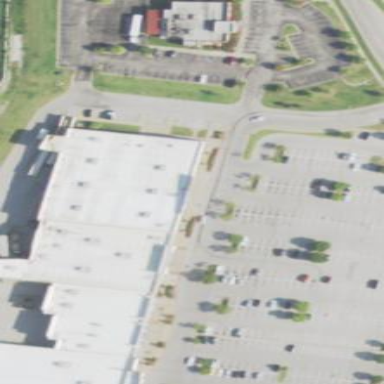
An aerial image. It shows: Building.